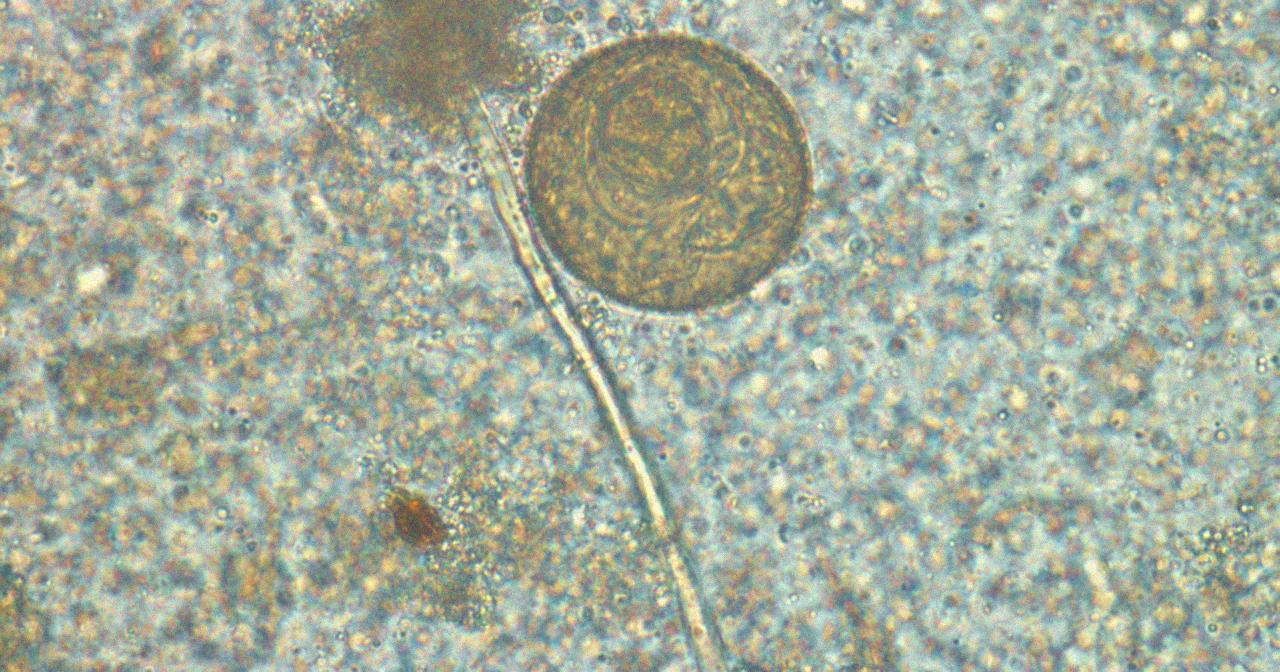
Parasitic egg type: Hymenolepis diminuta